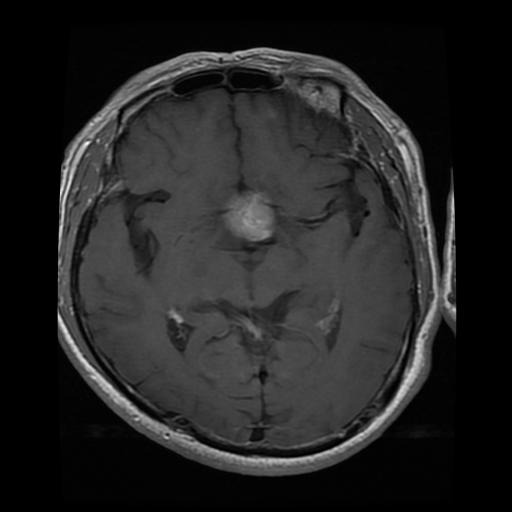
Label: pituitary